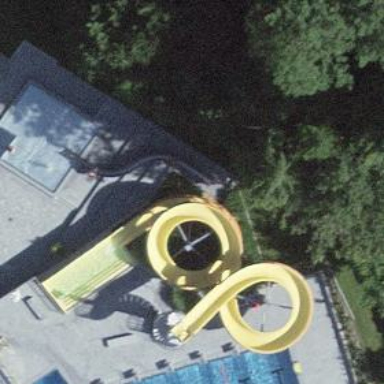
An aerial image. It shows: Playground featuring slide.